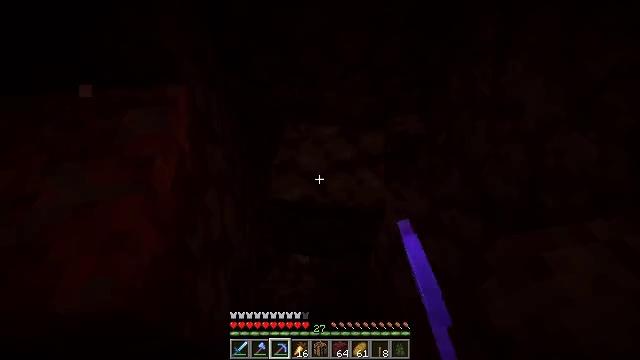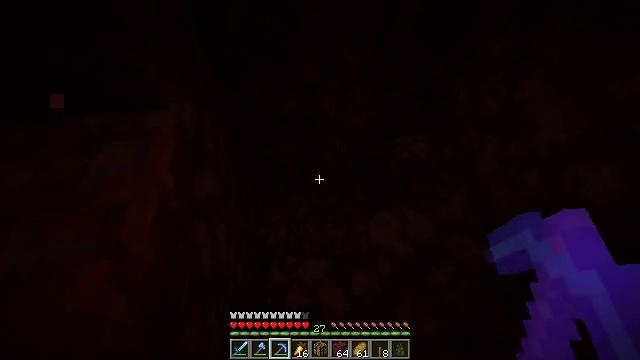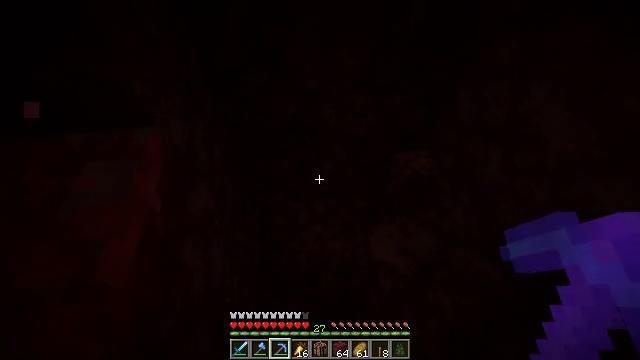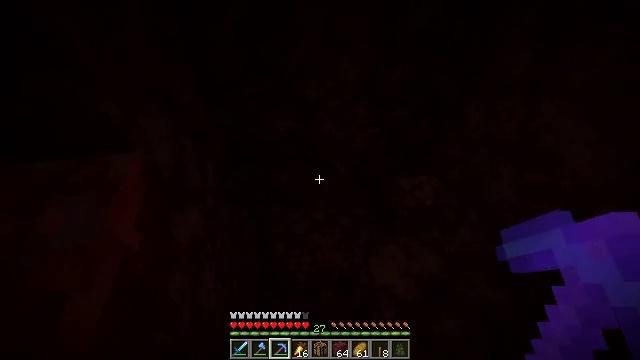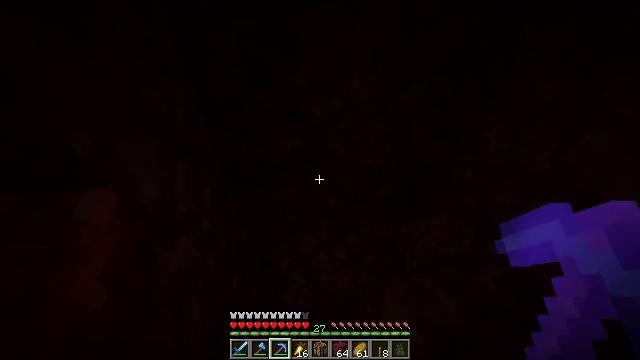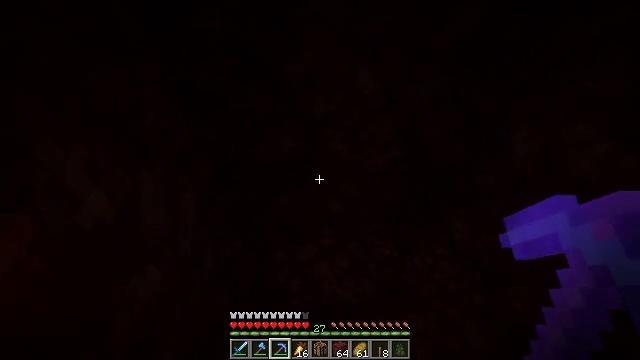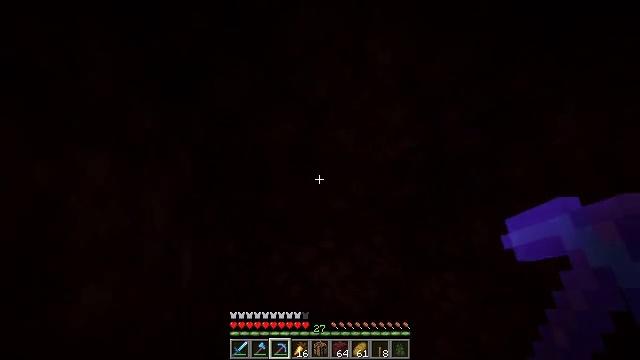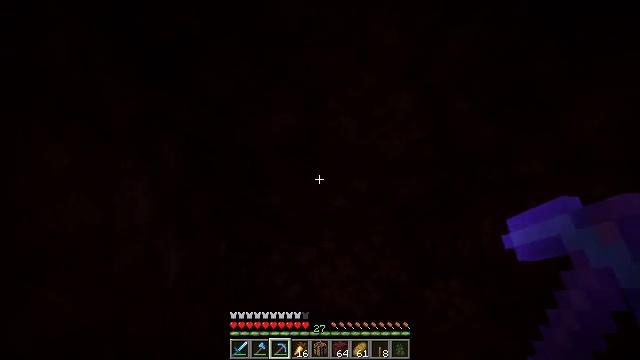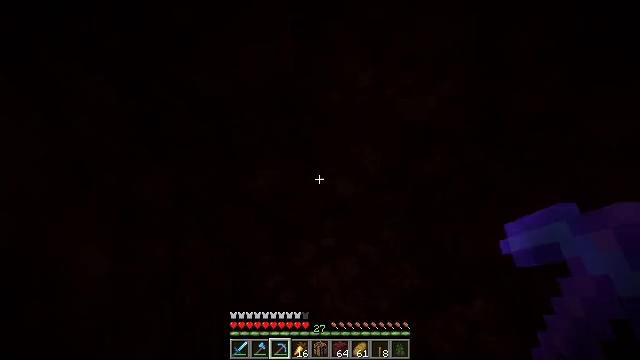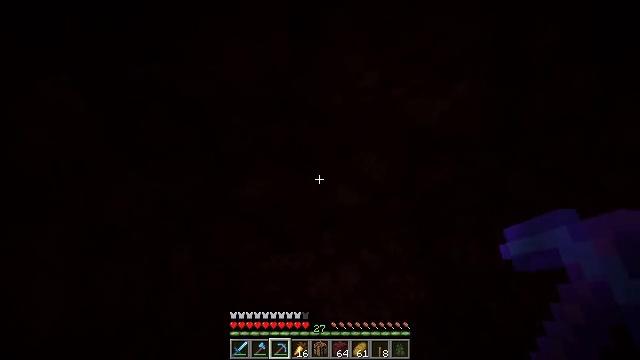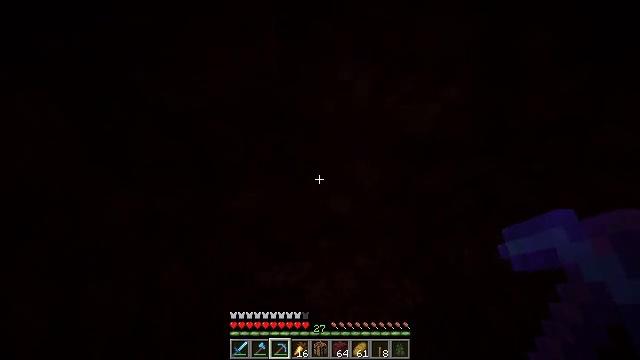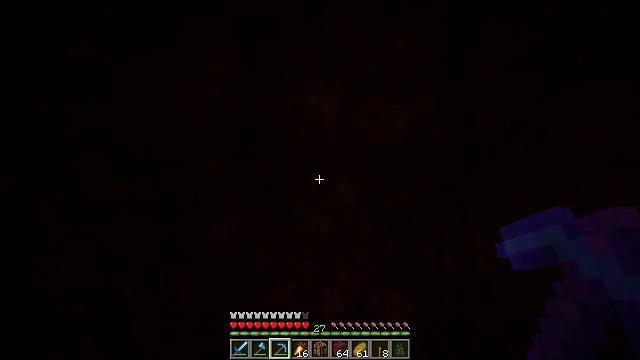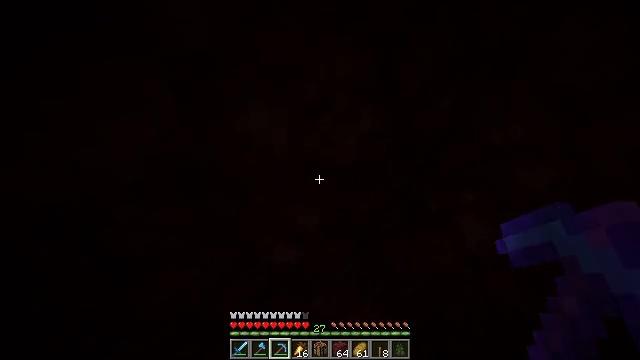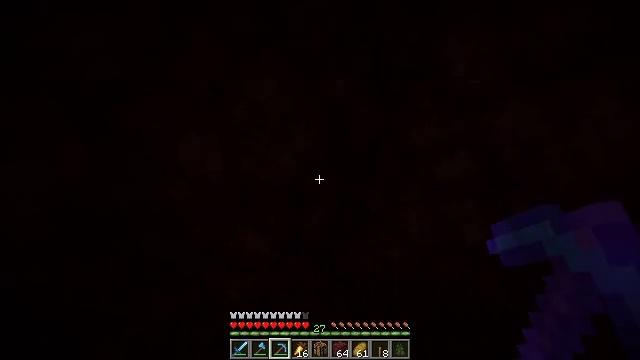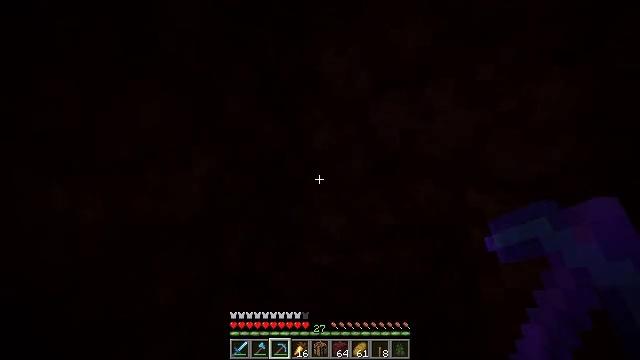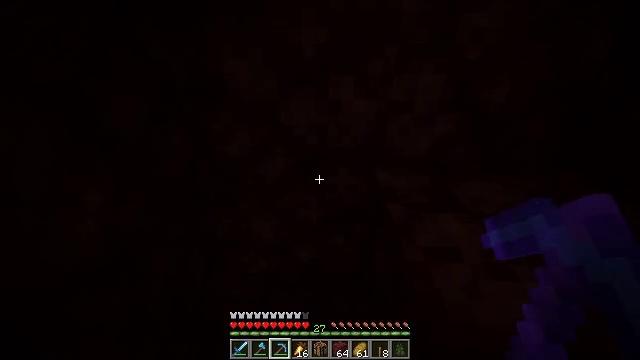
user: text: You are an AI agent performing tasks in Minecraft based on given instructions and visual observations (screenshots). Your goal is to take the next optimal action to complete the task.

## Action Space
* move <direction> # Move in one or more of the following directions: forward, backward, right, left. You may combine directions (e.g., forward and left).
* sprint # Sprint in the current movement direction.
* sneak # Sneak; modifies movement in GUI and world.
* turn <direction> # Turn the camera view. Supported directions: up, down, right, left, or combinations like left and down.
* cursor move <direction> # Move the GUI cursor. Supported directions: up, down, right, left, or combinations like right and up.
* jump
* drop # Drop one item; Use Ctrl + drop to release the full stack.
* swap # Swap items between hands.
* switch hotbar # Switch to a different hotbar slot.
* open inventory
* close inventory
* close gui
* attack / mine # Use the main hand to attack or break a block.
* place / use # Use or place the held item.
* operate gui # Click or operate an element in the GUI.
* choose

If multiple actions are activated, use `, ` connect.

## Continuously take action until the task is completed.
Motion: motion action
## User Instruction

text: Destroy the fire.
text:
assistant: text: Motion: move forward
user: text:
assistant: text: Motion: move forward
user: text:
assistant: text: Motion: move forward
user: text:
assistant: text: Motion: move forward, turn left and up
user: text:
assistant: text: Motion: move forward
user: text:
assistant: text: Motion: move forward
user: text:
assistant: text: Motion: no_op
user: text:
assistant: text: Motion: no_op
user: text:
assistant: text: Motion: no_op
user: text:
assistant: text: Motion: turn right
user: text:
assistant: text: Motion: turn right and up
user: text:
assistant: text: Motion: turn right and up
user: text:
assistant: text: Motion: turn right and up
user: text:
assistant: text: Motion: turn right and up
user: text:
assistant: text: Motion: turn right
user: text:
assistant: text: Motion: turn right
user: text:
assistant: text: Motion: no_op
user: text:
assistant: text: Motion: turn up
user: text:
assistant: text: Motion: turn right and up
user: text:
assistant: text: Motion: turn right and up
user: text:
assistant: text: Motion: turn right and up
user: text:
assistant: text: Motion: turn right and up
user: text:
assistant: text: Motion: turn right and up
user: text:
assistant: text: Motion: turn right and up
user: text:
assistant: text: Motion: move forward
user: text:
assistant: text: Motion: move forward, sprint, jump
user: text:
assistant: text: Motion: move forward, sprint, jump
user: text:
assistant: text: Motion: move forward, sprint, jump
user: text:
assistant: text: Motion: move forward, sprint, jump
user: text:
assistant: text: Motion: move forward, sprint, jump